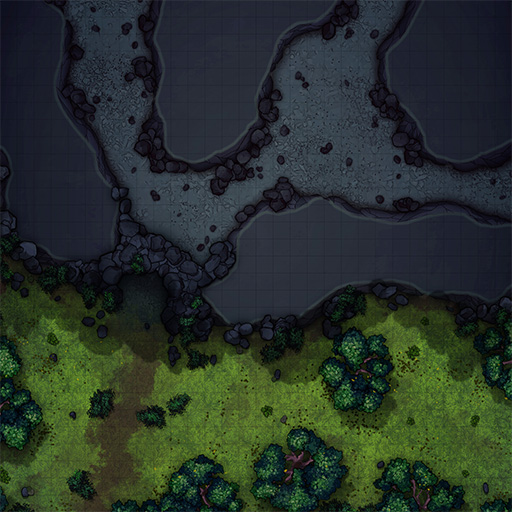
A D&D Grid Map cave to the north with an entrance in the center west and a forest to the south (Forest Cave Entrance Map)